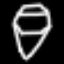
Label: diamond